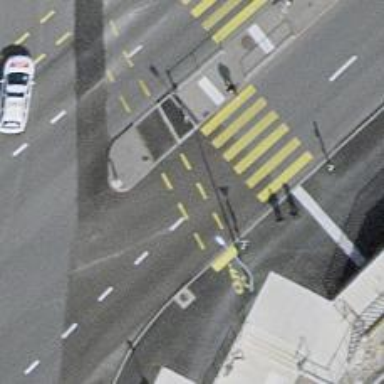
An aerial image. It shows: Asphalt road with primary link designation.